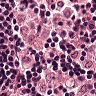
Metastatic tissue present: no